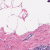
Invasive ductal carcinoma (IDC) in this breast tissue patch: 0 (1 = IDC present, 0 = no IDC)